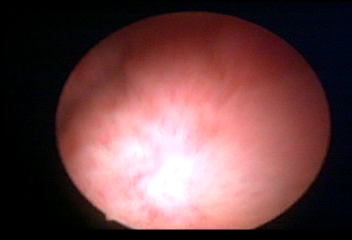
Modality: WLC
Class: Normal mucosa
Bladder cancer association: No